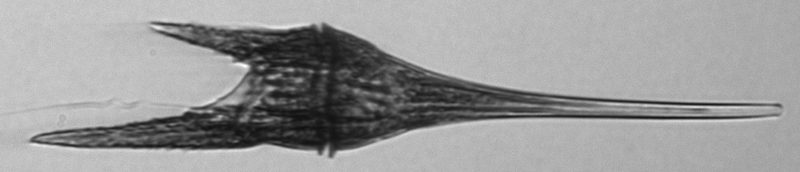
Label: Tripos_furca